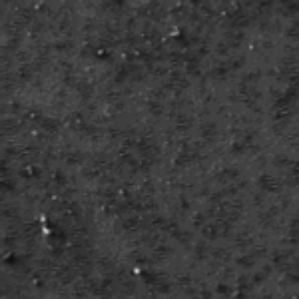
Label: frost